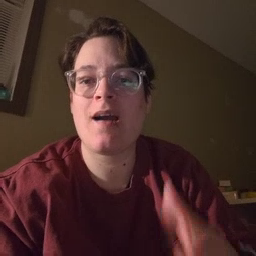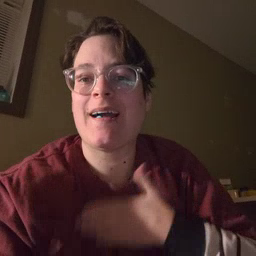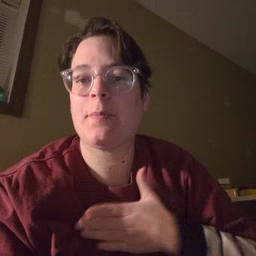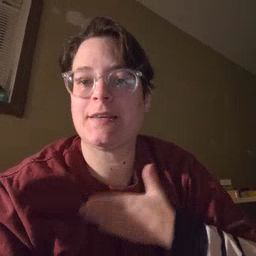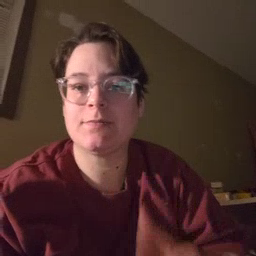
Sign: happy